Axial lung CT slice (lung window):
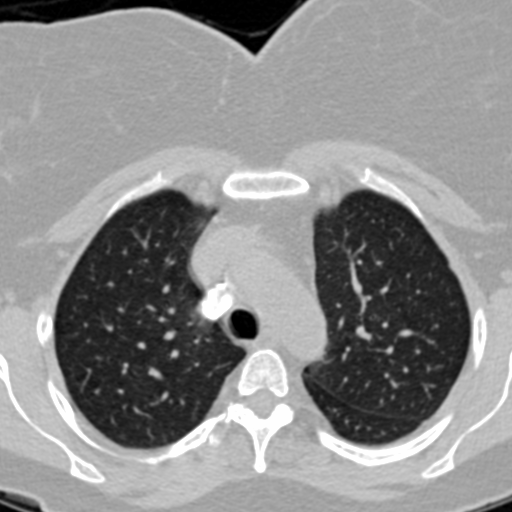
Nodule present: no